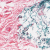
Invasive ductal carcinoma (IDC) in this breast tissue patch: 0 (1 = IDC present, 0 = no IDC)